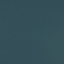
Land use / land cover class: SeaLake